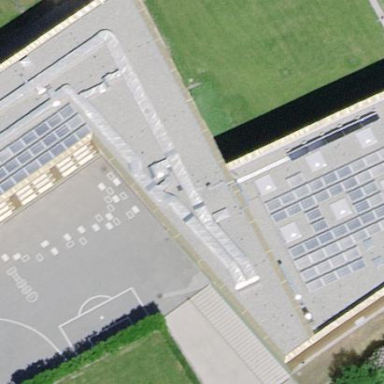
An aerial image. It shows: School building.